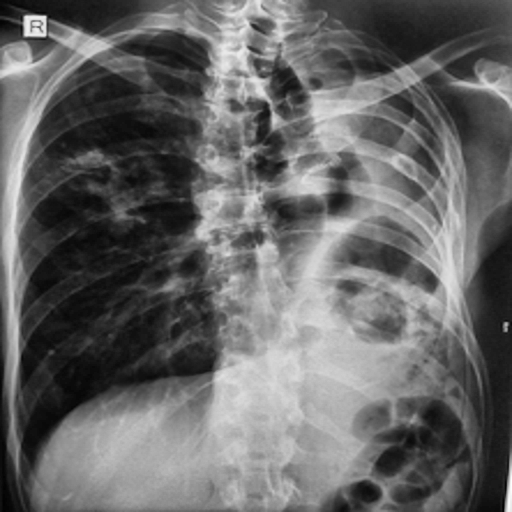
Finding: TUBERCULOSIS